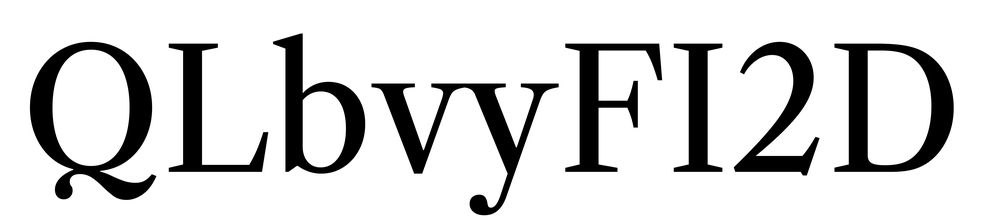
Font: LibreCaslonText_Regular